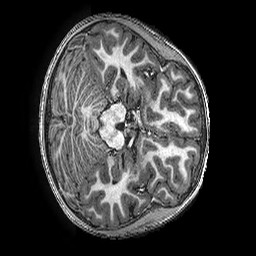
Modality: T1w
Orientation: axial
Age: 10
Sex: male
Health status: ill
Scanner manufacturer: ge
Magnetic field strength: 3 T
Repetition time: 0.00766 s
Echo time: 0.003476 s